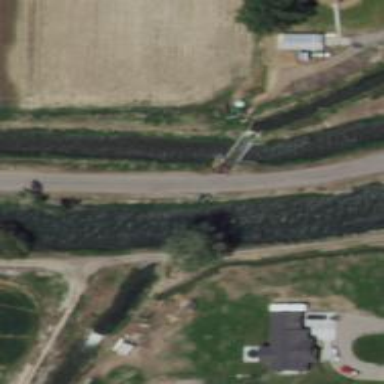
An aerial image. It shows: Aqueduct bridge over canal.